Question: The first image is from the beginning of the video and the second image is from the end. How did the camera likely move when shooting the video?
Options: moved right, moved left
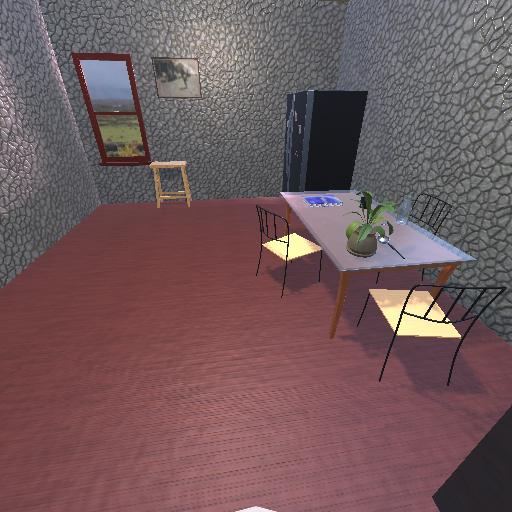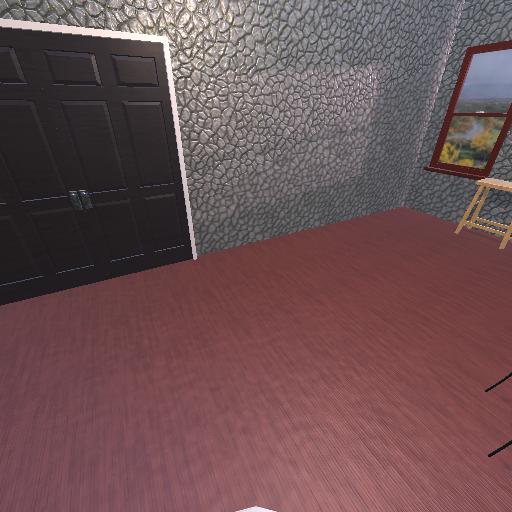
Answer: moved right